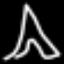
Label: The Eiffel Tower